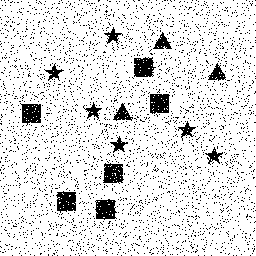
Squares: 6
Triangles: 3
Stars: 6
Total shapes: 15